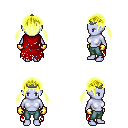
a pixel art fantasy rpg character, female body template, dark elf, purple skin, red tattered cape, teal pants, gold twin-tailed hairstyle, iron tiara, gold gloves, four views (front, back, left, right), 2x2 character sprite sheet, small pixel art, hard edges, no anti-aliasing